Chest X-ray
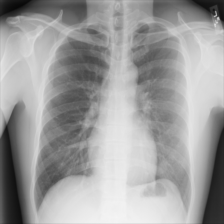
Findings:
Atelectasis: negative
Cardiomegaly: negative
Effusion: negative
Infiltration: negative
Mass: negative
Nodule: negative
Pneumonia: negative
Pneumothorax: negative
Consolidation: negative
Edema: negative
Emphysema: negative
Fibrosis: negative
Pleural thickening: negative
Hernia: negative